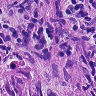
Metastatic tissue present: yes